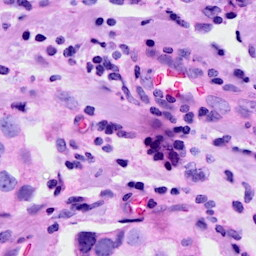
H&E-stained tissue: Breast